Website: apple
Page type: address-validator
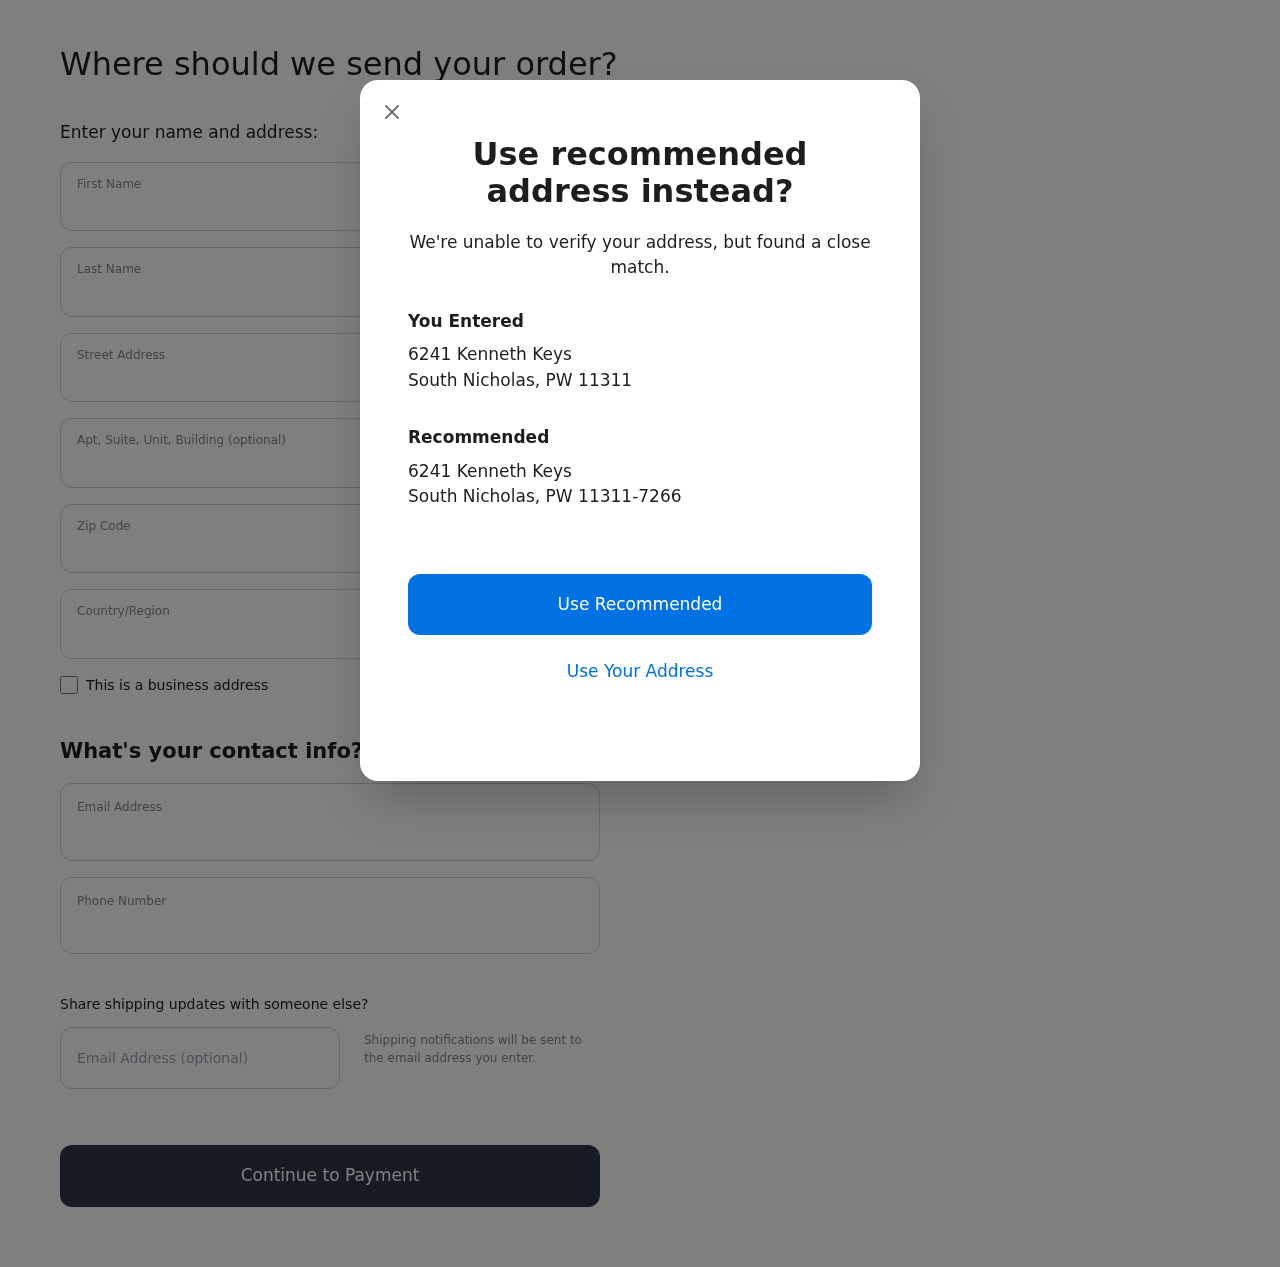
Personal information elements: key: PII_CITY
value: South Nicholas
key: PII_COUNTRY
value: United States
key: PII_EMAIL
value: haley_sosa@yahoo.com
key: PII_FIRSTNAME
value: Haley
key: PII_GIFT_EMAIL
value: tylergutierrez@yahoo.com
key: PII_LASTNAME
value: Sosa
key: PII_PHONE
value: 7746296863
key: PII_POSTCODE
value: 11311
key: PII_POSTCODE_FULL
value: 11311-7266
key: PII_STATE_ABBR
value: PW
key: PII_STREET
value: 6241 Kenneth Keys
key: PII_STREET2
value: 6241 Kenneth Keys
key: PII_STREET2
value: Suite 836
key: PII_CITY2
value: South Nicholas
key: PII_STATE_ABBR2
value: PW